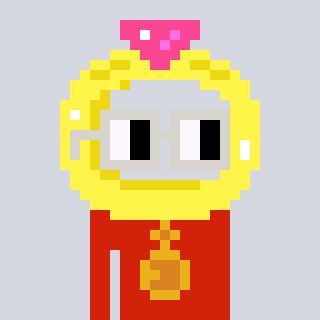
a pixel art character with square light gray glasses, a ring-shaped head and a red-colored body on a cool background